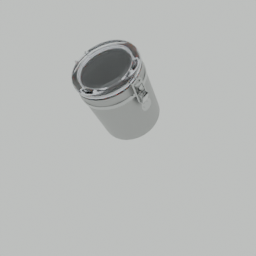
Label: tools